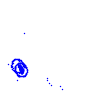
Particle: electron